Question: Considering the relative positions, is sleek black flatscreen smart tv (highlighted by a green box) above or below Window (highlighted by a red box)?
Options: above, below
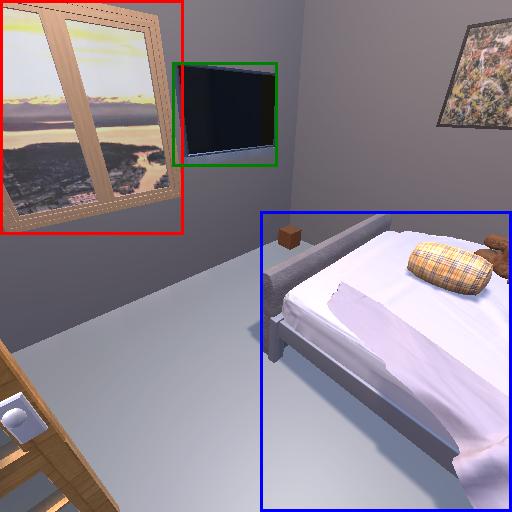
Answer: above